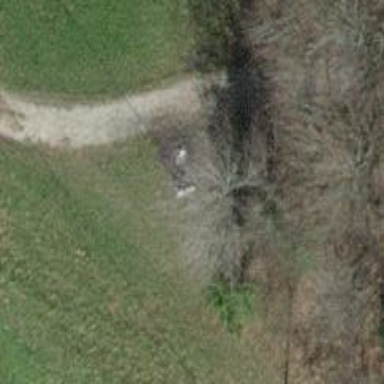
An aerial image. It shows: Bench for seating.